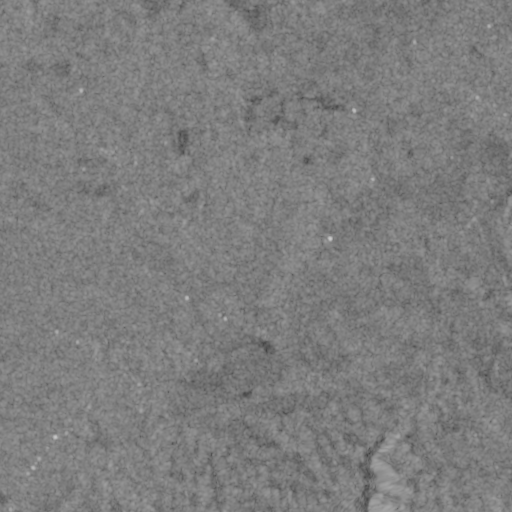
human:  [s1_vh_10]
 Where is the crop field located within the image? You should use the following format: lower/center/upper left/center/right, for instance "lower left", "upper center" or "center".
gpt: The crop field is located in the upper right of the image.
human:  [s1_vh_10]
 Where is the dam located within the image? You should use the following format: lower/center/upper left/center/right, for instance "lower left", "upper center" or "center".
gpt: The dam is located in the upper right of the image.
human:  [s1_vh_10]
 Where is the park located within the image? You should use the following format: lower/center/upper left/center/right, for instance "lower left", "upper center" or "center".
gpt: The park is located in the upper right of the image.
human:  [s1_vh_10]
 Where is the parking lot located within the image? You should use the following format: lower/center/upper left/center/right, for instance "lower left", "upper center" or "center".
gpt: There is no parking lot in the image.

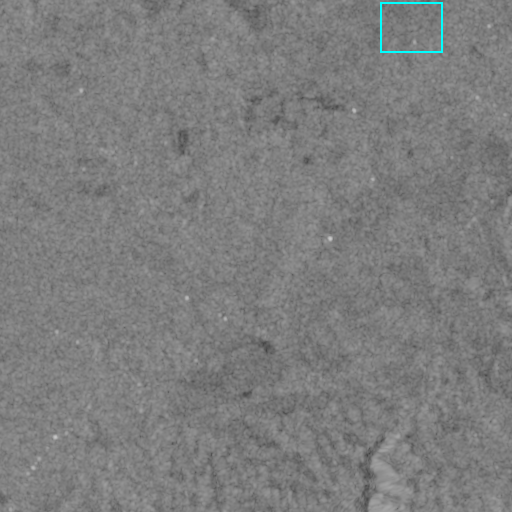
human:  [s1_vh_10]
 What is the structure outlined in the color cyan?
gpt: The structure outlined in cyan is a crop field.
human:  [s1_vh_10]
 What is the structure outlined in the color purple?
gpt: There is no purple outline.